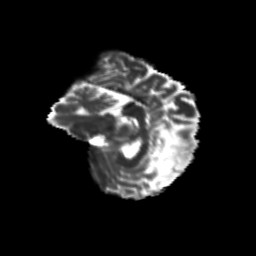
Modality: T2w
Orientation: sagittal
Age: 59
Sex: male
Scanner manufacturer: siemens
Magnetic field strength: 3 T
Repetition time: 8.6 s
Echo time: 0.095 s